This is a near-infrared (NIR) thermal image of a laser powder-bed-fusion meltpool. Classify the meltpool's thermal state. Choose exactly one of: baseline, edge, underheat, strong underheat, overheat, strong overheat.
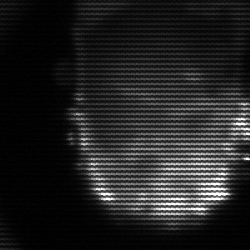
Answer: baseline